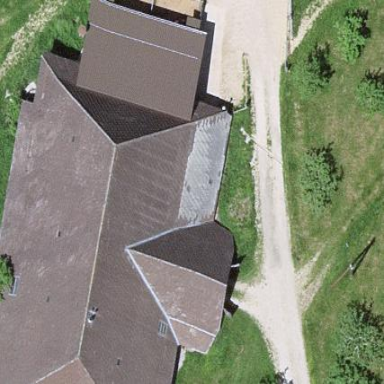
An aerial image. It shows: Farm building.